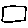
Label: square